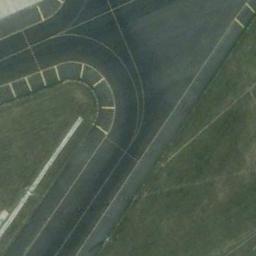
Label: runway